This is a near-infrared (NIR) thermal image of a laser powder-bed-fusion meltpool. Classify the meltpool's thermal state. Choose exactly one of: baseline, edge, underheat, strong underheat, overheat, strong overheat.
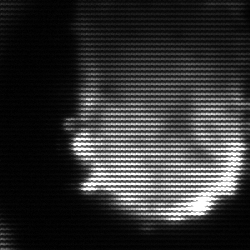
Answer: baseline